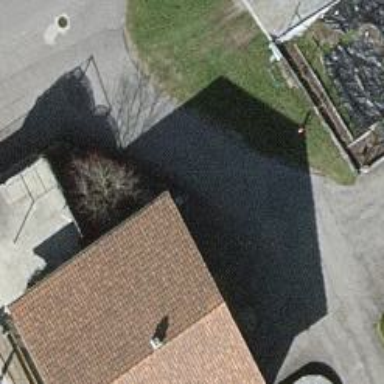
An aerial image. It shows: Driveway.